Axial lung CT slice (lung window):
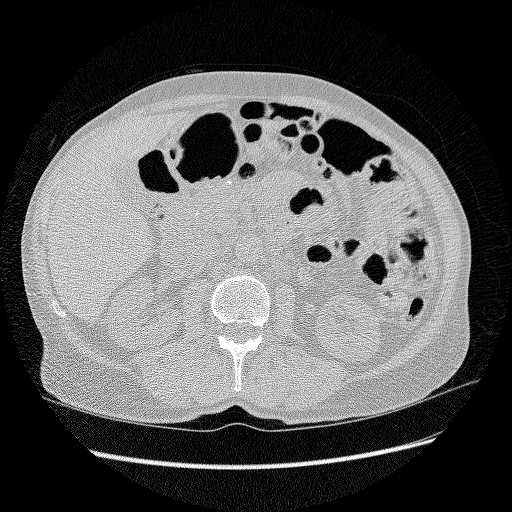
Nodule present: no